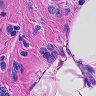
Metastatic tissue present: yes